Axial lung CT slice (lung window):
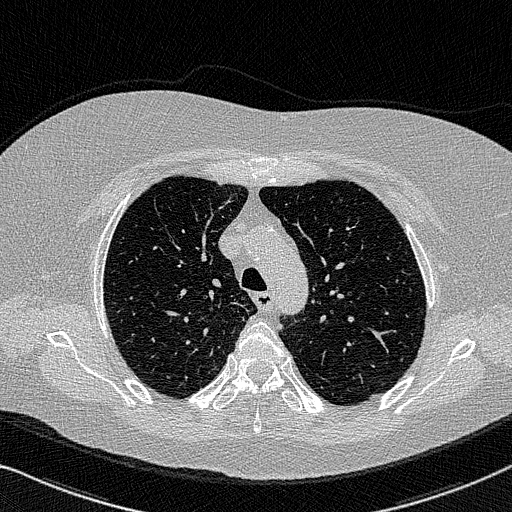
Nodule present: no